Question: I'm having a strange problem with a large window header in WPF, dot net 4.5
As you can see, it's much larger than usual:

The project is giant, if you need any code to look at, please let me know what would be relevant.
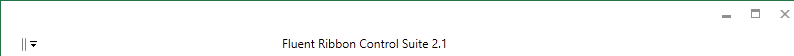
Answer: The answer here is that in the library with the you need to have the ribbon be far up off the top of the window in the designer. This is about '-30' margin you must set for vertical. This moves the ribbon up to consume that header space and actually look like a beautiful ribbon window.